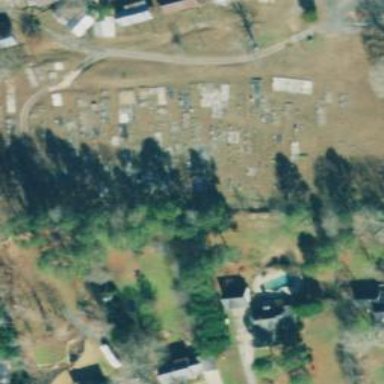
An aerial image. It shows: Grave yard.